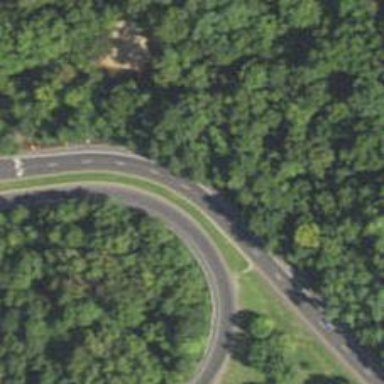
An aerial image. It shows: Trunk link road with asphalt surface.